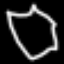
Label: octagon